Question: There seems to be an issue with the scrollbar not being draggable on Flutter desktop. I'm not sure if the issue is also present on ios/android or mac but I'm developing my app on Flutter windows and I'm not able to use the scrollbar when it get's automatically applied for example to a List of 'ListTiles'.

I'm directly able to drag the ListTiles which moves the List down but the scrollbar is not draggable. That could become a problem for laptop users who do not use a mouse and might not be familiar with their touchpad.
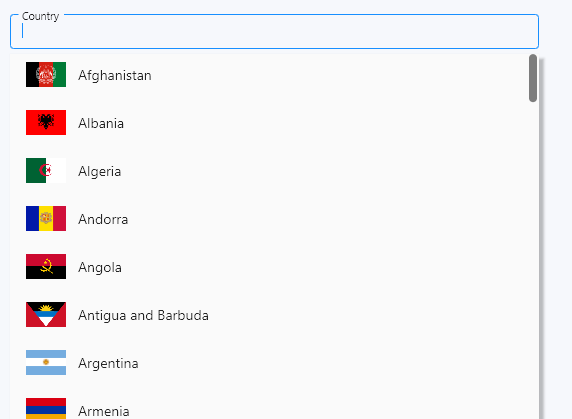
Answer: This behavior is updated in Flutter 2.5, release.
You can update 'scrollBehavior' of a context or of the whole MaterialApp, works perfect:
<URL>
'''
class MyCustomScrollBehavior extends MaterialScrollBehavior {
// Override behavior methods and getters like dragDevices
@override
Set<PointerDeviceKind> get dragDevices => {
PointerDeviceKind.touch,
PointerDeviceKind.mouse,
// etc.
};
}
// Set ScrollBehavior for an entire application.
MaterialApp(
scrollBehavior: MyCustomScrollBehavior(),
// ...
);
'''